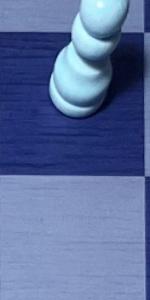
Label: Empty